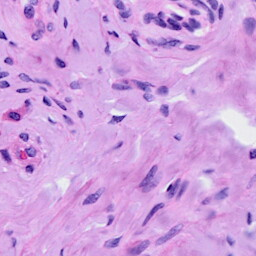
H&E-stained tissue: Cervix